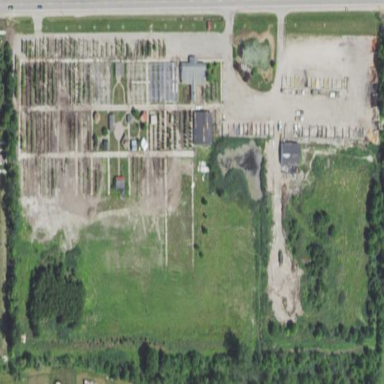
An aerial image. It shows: Plant nursery area.